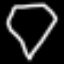
Label: diamond